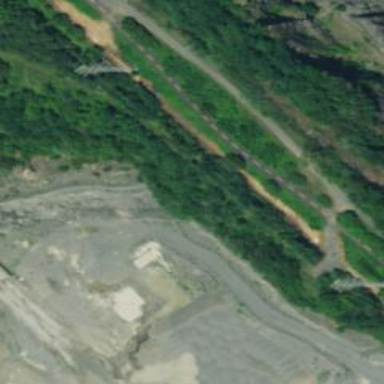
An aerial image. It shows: Asphalt cycleway beside abandoned railway.